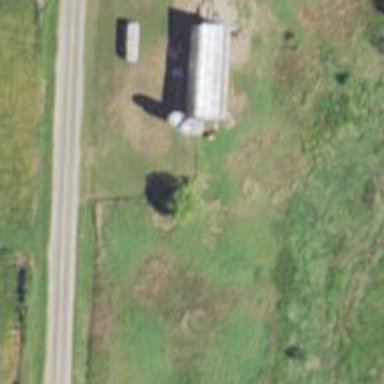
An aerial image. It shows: Silo.